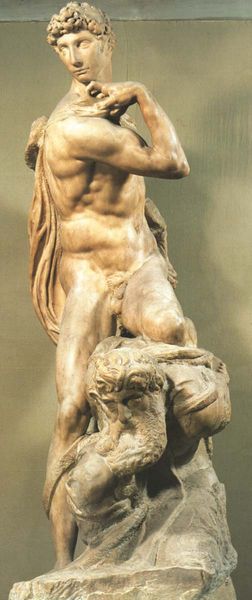
Titel: Der Sieger
Künstler: Michelangelo
Institution: Florenz, Palazzo Vecchio
Schlagwörter: akt, hand, kopf, mann, nackt, umhang, ocker, bewegung, marmor, nase, rücken, tuch, beige, bart, arm, augen, geköpft, haupt, sockel, stein, vollbart, gewand, pose, locken, renaissance, schulter, skulptur, statue, muskeln, plastik, knie, foto, penis, gestützt, jüngling, manierismus, david, drehung, figura serpentinata, sieger, michelangelo, plstik, verdrehung, laokon, hopf, skulptutr